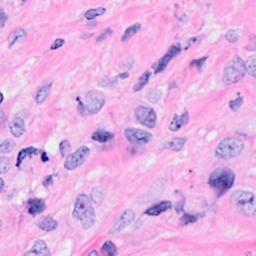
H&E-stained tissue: Breast